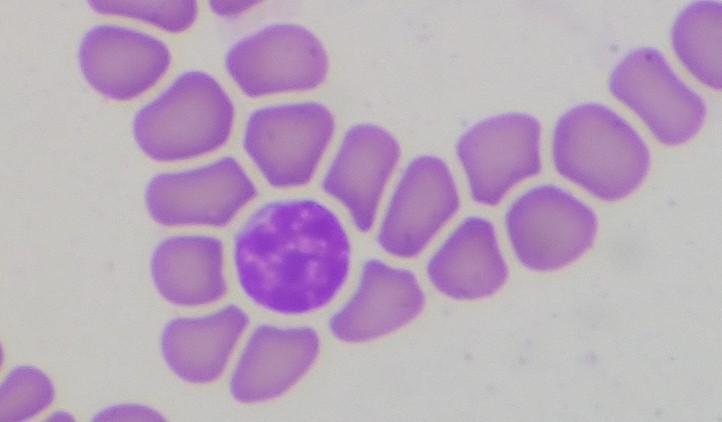
White blood cell type: Lymphocyte